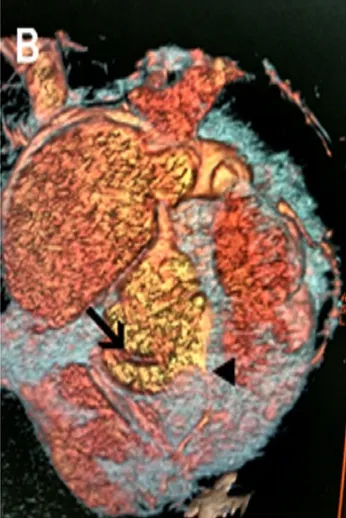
Three dimensionnally reconstructed image of aortic root, showing dissection flap, wich involve the right coronary artery (arrowhead).
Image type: radiology (ct)